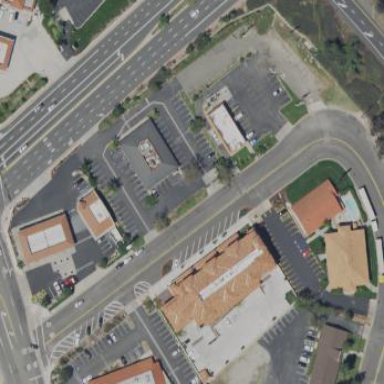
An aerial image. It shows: Retail area.